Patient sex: F
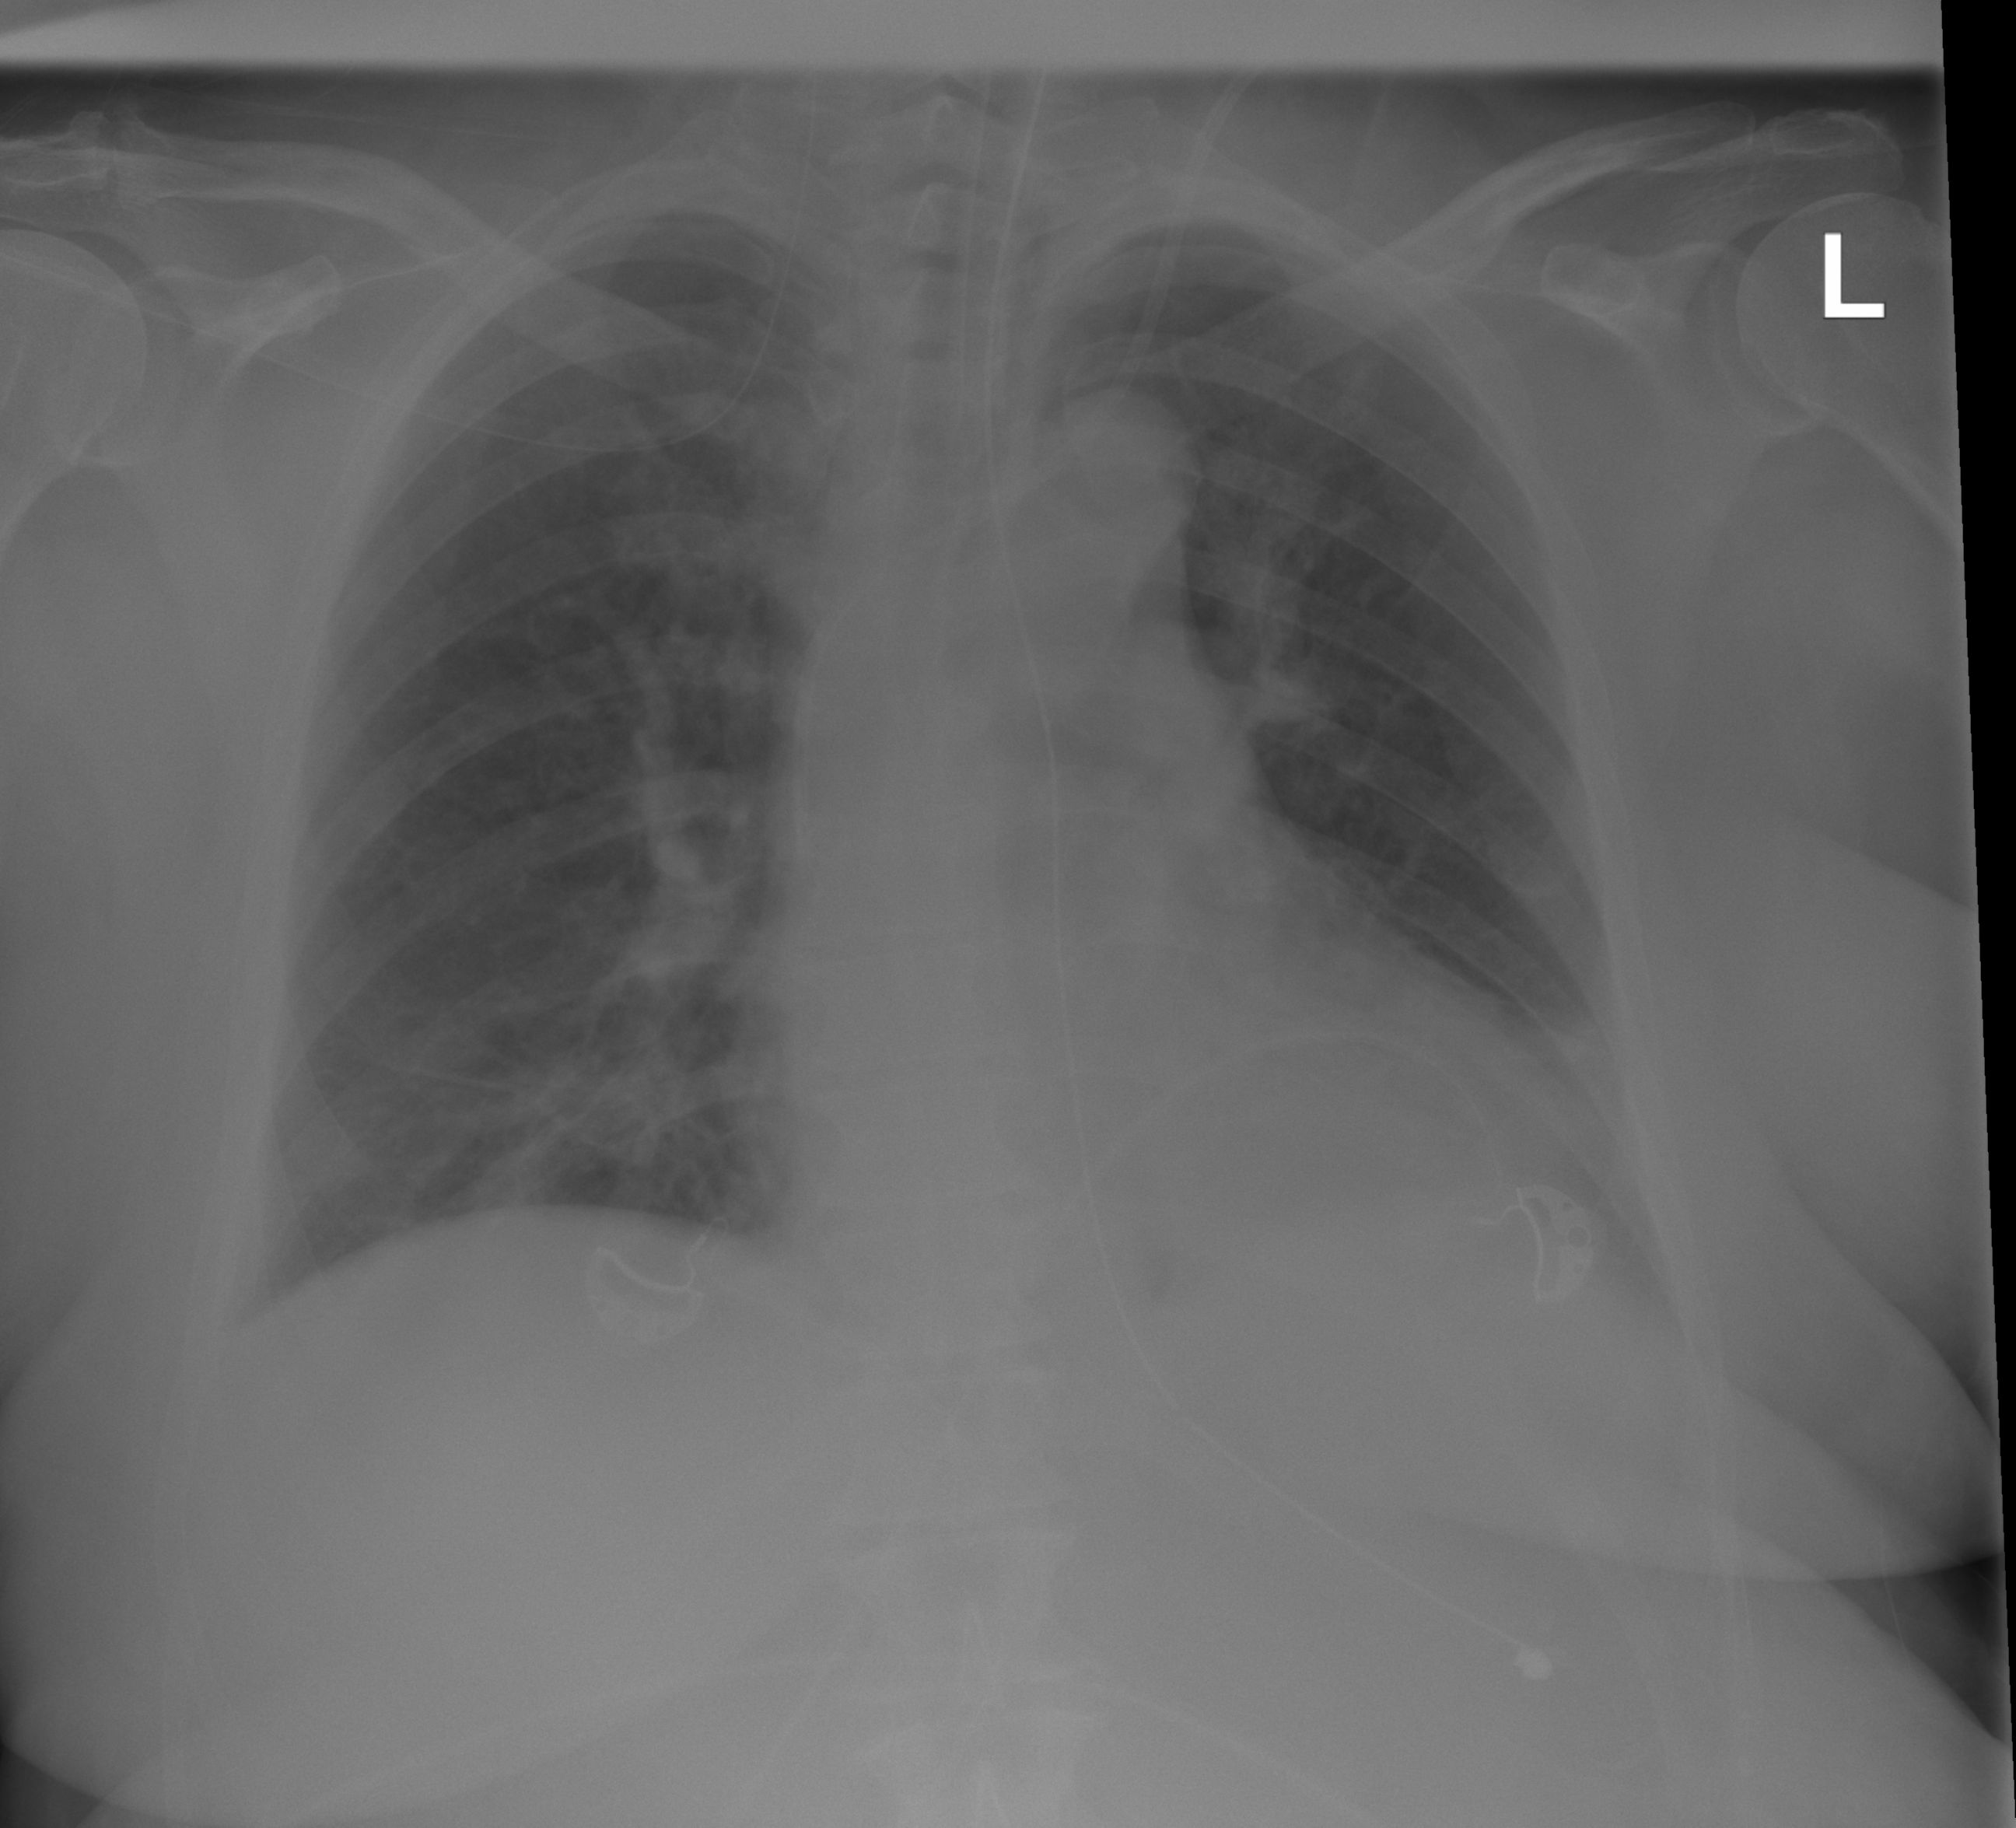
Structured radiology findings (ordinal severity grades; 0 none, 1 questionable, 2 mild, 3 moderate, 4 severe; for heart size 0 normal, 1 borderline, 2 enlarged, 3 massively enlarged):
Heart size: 2
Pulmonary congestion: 2
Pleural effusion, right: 0
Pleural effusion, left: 2
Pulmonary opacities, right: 0
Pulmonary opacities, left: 2
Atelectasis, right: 0
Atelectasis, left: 2